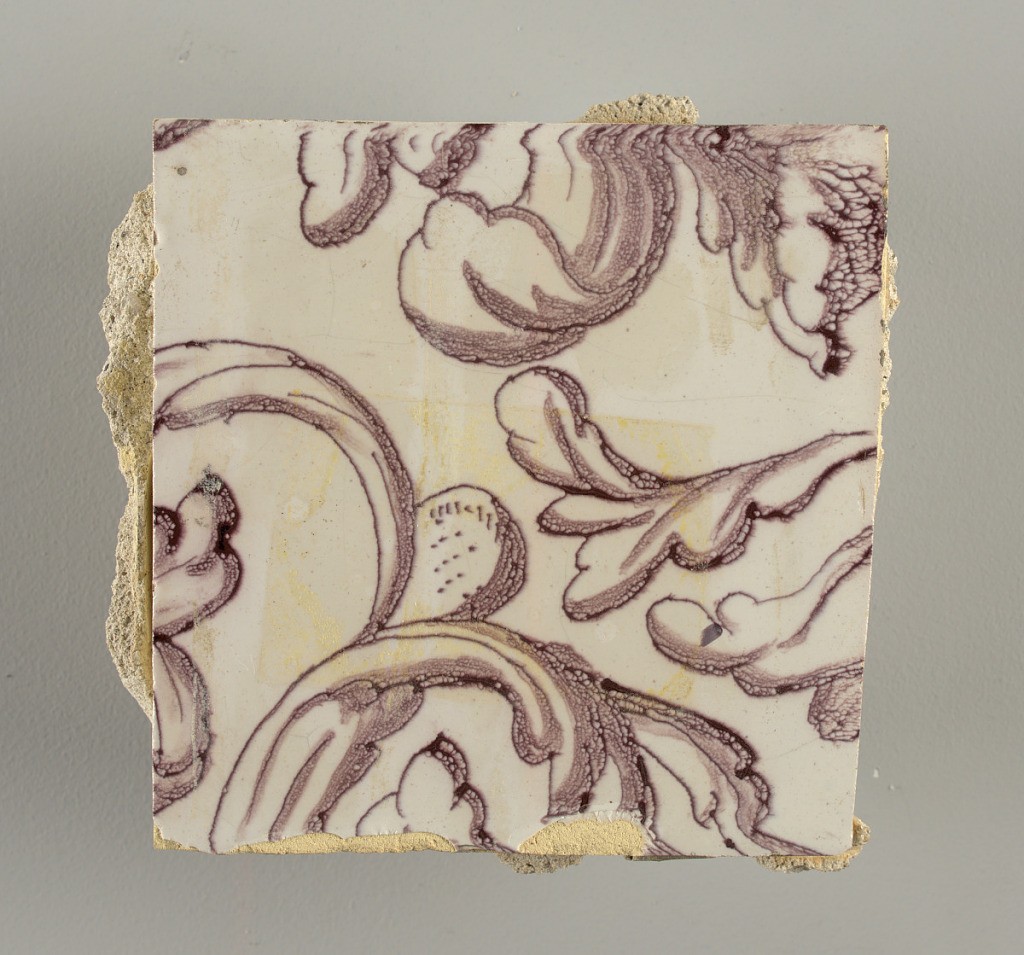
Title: Tile wall facing
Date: ca. 1725
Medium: Tin-glazed earthenware, underglaze
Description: Horizontal rectangle.  Thirty tiles wide and twenty-three tiles high with opening for fireplace eleven tiles wide and ten high.  Foliage arabesques disposed about three vertical axes from which are emphazised by urns at center and right, and at left by the figure of a standing woman carrying an infant on her arm and accompanied by two children.